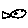
Label: fish